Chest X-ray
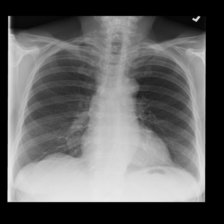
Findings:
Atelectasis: negative
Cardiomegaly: positive
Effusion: negative
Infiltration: negative
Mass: negative
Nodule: negative
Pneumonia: negative
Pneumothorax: negative
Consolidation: negative
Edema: negative
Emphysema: negative
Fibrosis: negative
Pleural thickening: negative
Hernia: negative